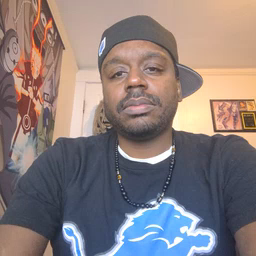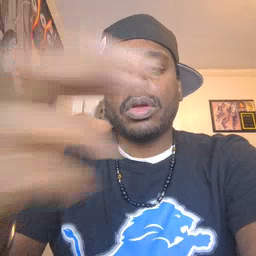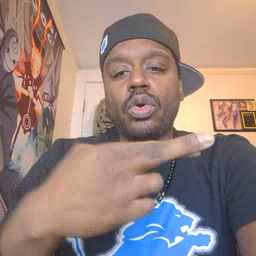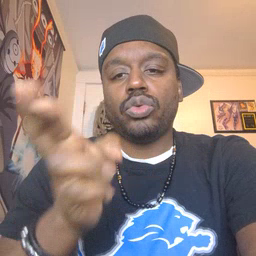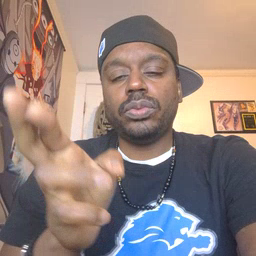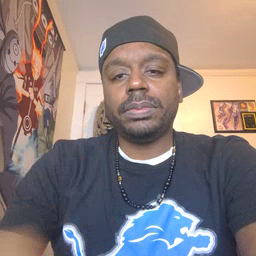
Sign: room